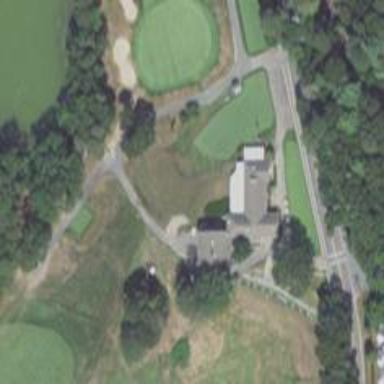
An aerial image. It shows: Golf cartpath that is also road path.